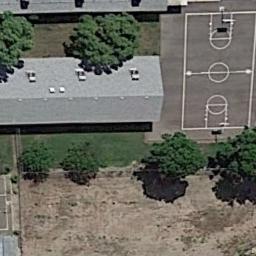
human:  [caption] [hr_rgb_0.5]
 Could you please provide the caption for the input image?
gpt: There is a basketball court in the upper right corner .

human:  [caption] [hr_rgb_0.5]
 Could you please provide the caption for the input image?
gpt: A basketball court next to a building and some trees beside .

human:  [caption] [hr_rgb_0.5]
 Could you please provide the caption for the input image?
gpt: There is a basketball court on the open place next to a building .

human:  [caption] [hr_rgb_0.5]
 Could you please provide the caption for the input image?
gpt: The basketball court is next to the buildings,Some trees and a bare land .

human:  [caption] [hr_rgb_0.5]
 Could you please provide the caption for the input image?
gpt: The building is next to the basketball court .